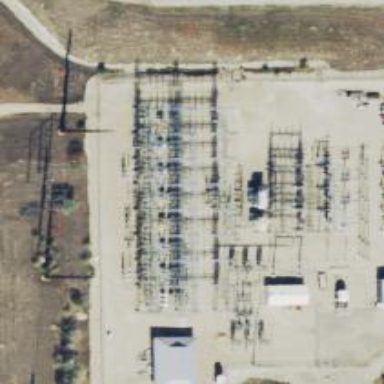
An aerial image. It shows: Switch for power supply.